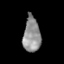
Tissue: lung
Cell type: Epithelial cells
Senescence score: 0.1544
Nuclear area (px): 591
Mean DAPI intensity: 144.844